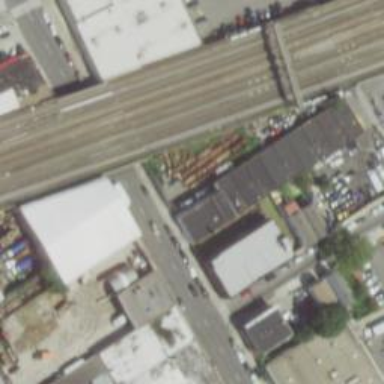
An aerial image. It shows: Bridge over electrified rail yard.